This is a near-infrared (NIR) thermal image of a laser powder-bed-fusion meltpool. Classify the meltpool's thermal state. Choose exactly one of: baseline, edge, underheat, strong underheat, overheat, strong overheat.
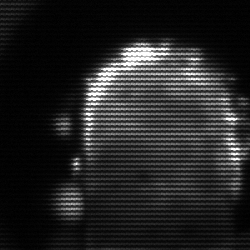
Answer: baseline